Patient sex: M
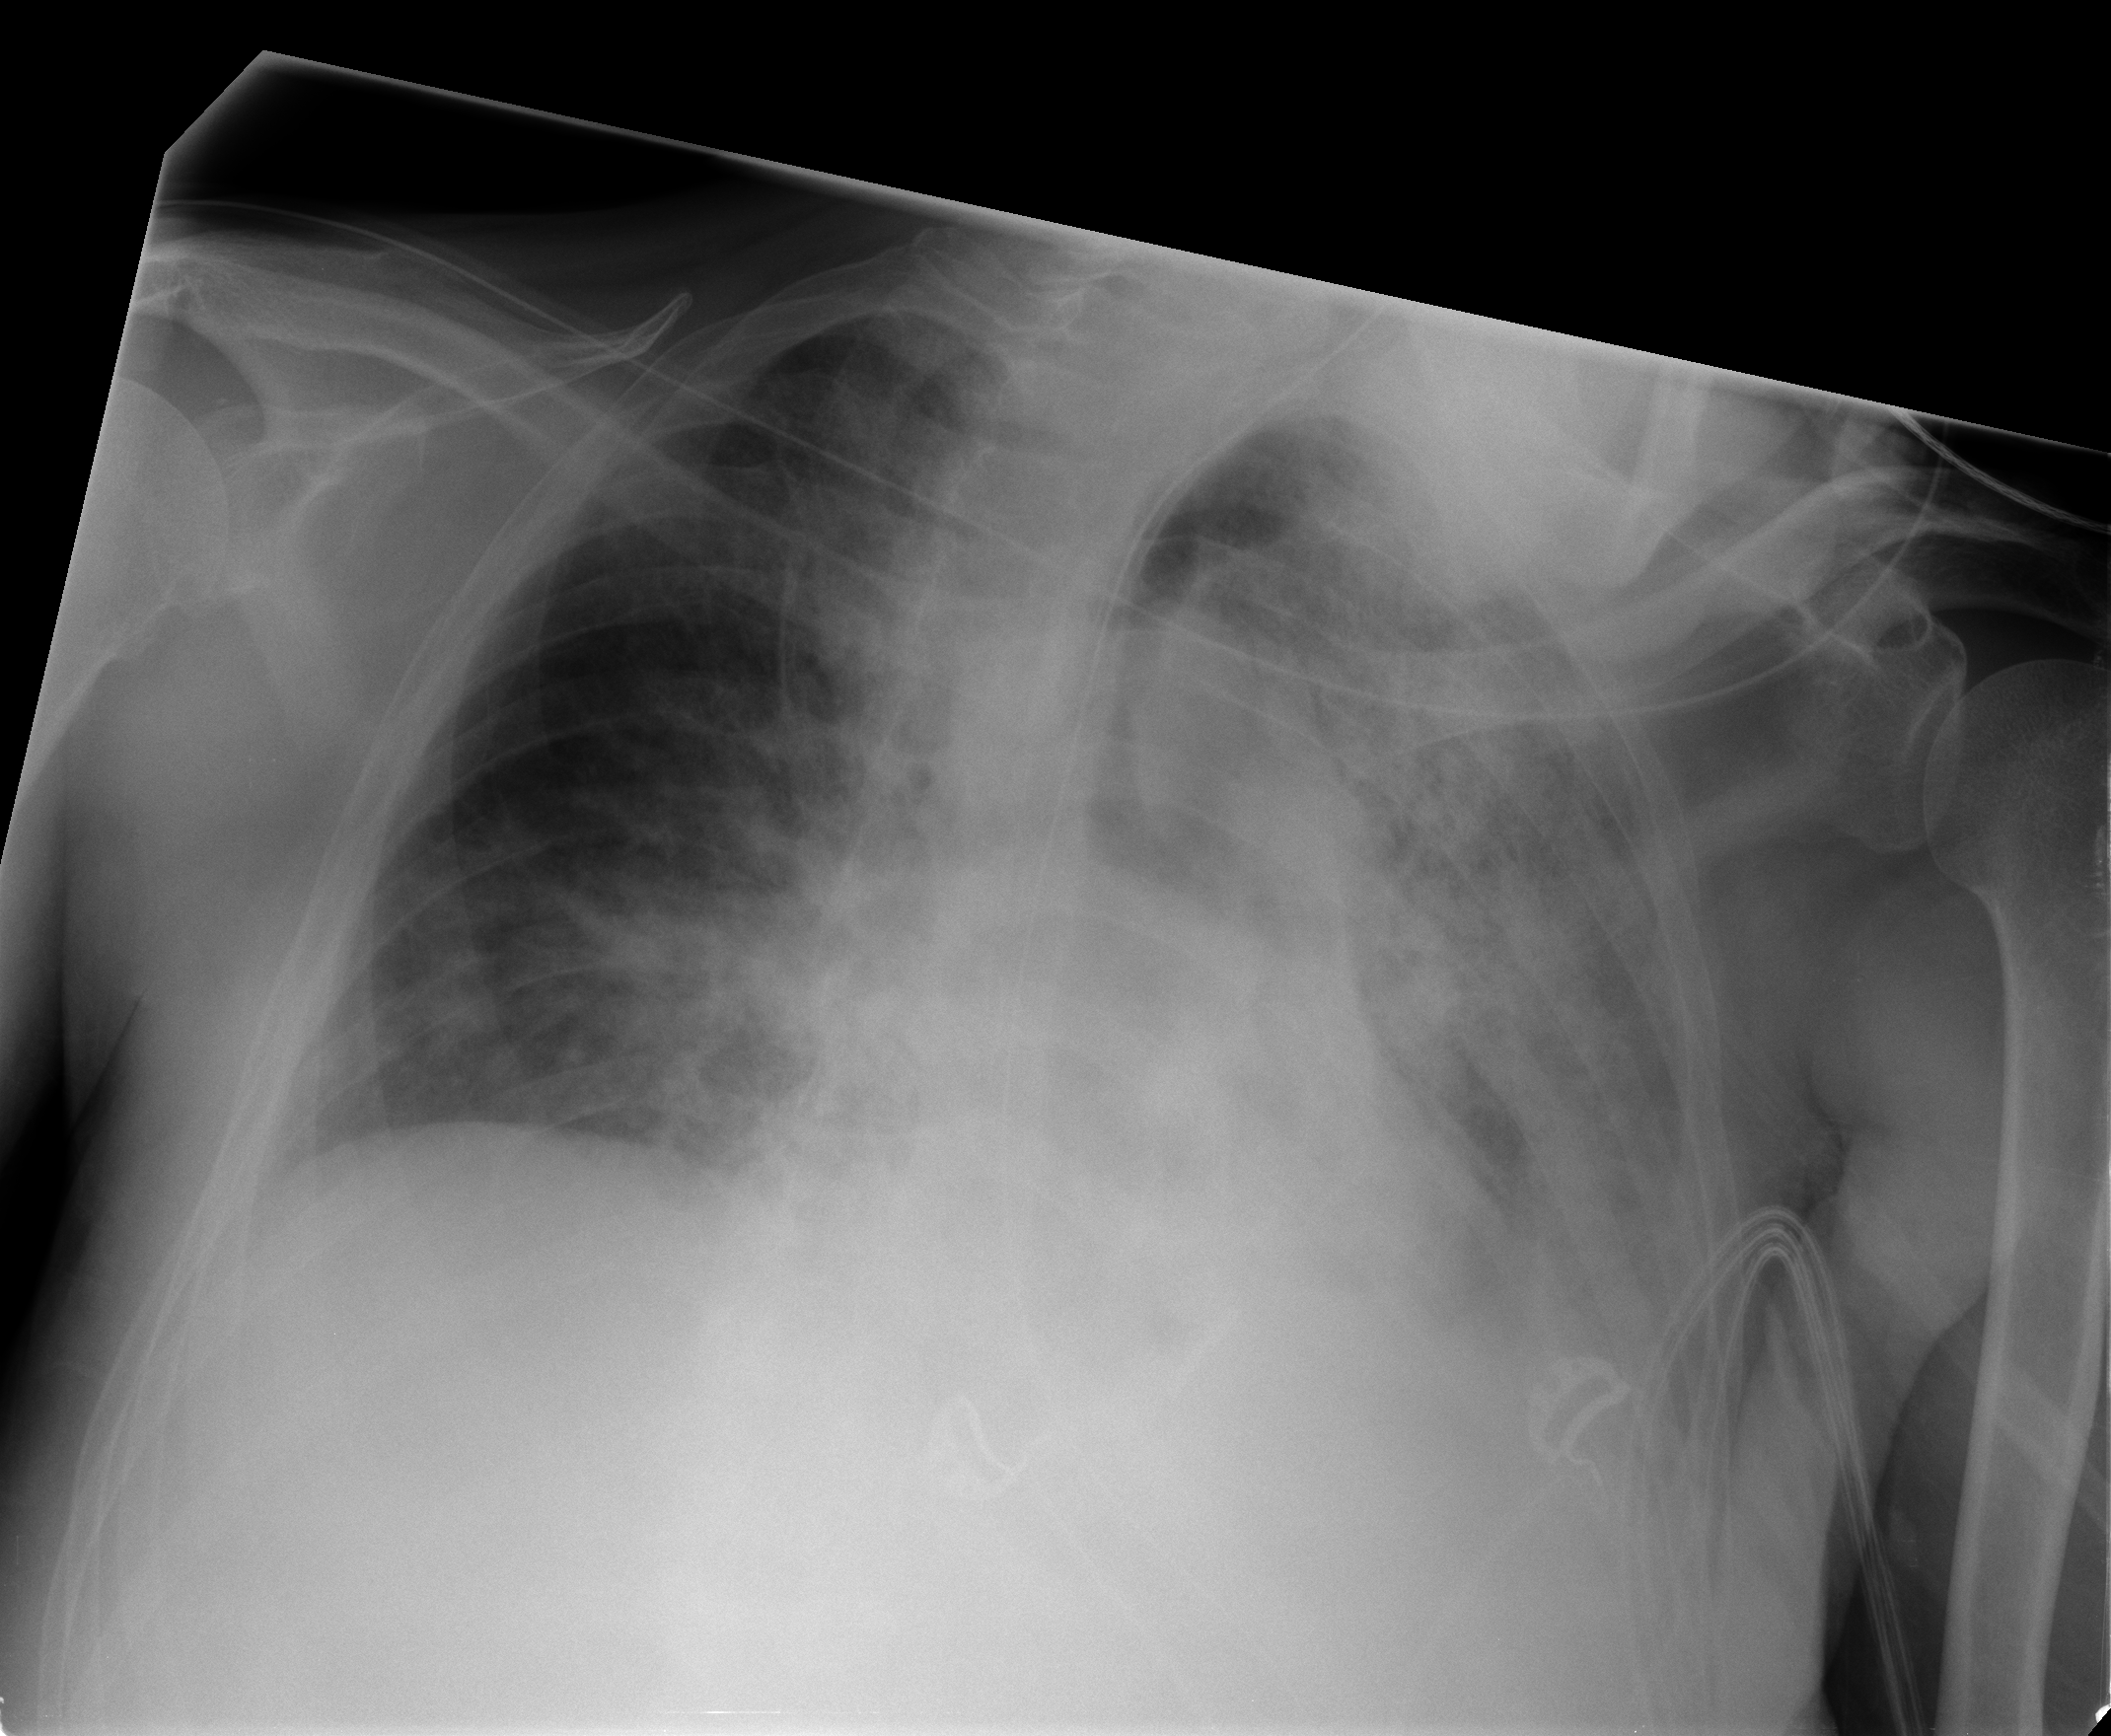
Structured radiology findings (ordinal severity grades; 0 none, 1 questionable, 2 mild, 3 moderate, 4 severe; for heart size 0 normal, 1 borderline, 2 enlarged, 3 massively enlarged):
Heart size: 0
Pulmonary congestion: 3
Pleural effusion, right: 0
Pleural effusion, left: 3
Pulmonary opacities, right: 2
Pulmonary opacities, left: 4
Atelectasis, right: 2
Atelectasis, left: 3